Interaction volume radius: 5 \u00c5
Interaction volume height: 45 \u00c5
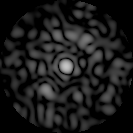
Disorder parameter: 0.8229